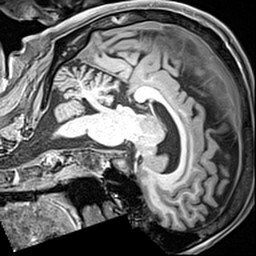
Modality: T1w
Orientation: sagittal
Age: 65
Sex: female
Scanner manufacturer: siemens
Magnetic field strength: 3 T
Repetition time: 2.4 s
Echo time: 0.0022 s